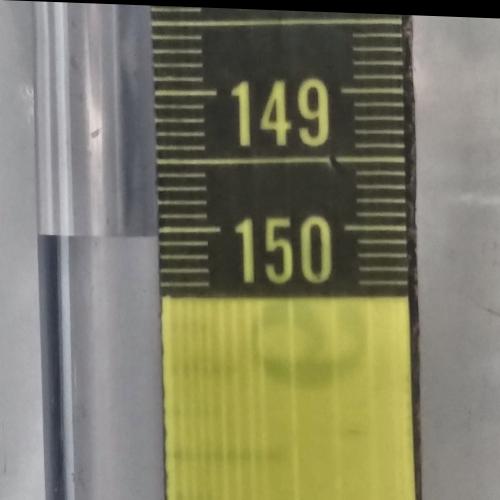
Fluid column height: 150.1 cm